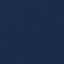
Land use / land cover: SeaLake